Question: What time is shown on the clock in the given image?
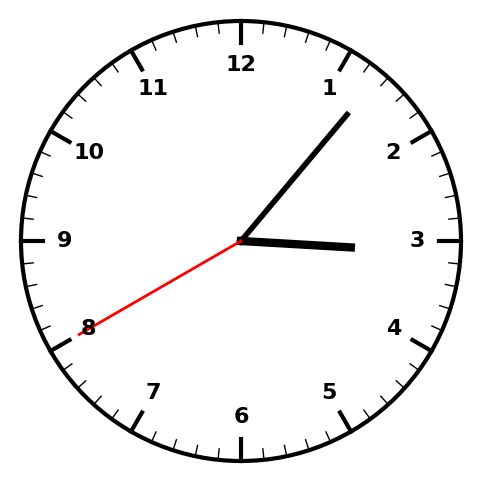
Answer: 03:06:40